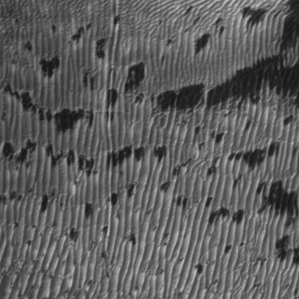
Label: frost